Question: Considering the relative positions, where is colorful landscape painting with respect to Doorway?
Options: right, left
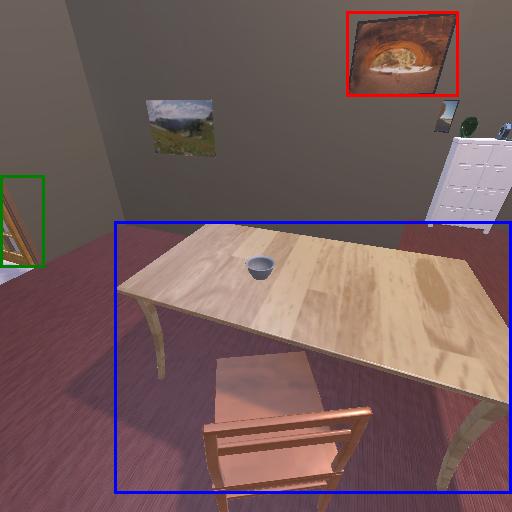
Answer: right